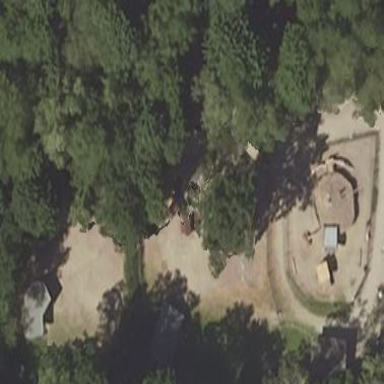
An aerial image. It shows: Park.